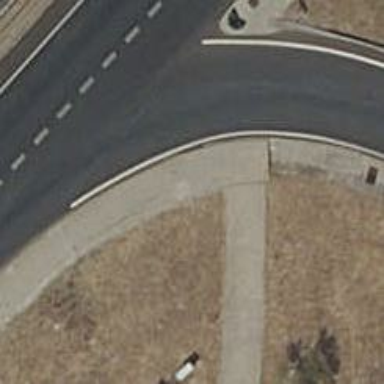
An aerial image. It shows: Raised kerb.